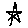
Label: star